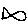
Label: fish